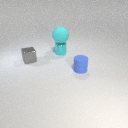
large cyan rubber sphere above small cyan metal cylinder